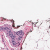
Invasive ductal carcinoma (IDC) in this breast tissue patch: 0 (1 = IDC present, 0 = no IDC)